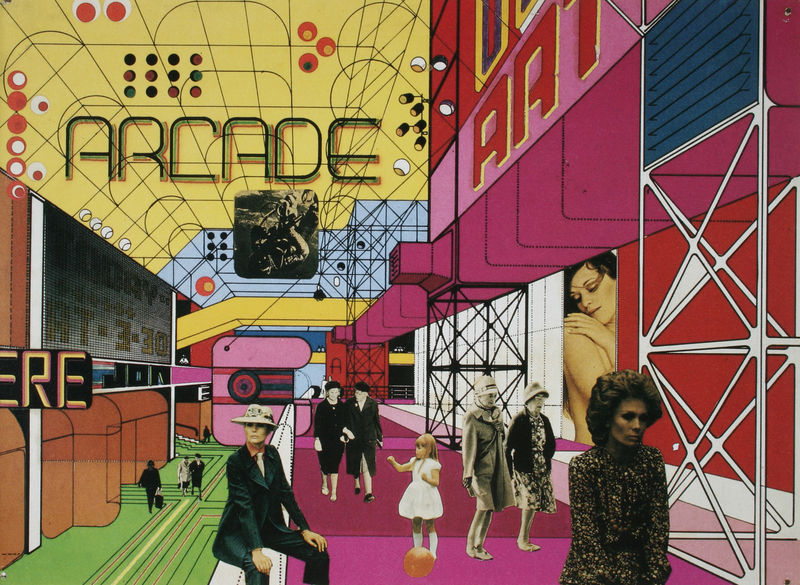
Titel: Galerieprojekt für Bornemouth
Künstler: Archigram
Schlagwörter: weiß, frauen, gelb, grün, menschen, sitzen, stadt, bunt, frau, hut, lampen, licht, schwarz, ball, leute, gehen, decke, kind, rosa, farbig, schrift, passanten, perspektive, farbe, lila, beleuchtung, metall, collage, galerie, punkte, wände, gerüst, futuristisch, konstruktion, stahl, kuben, pop art, lebensalter, neon, loren, jahre 70, einkaufszentrum, leuchtdioden, sophia loren